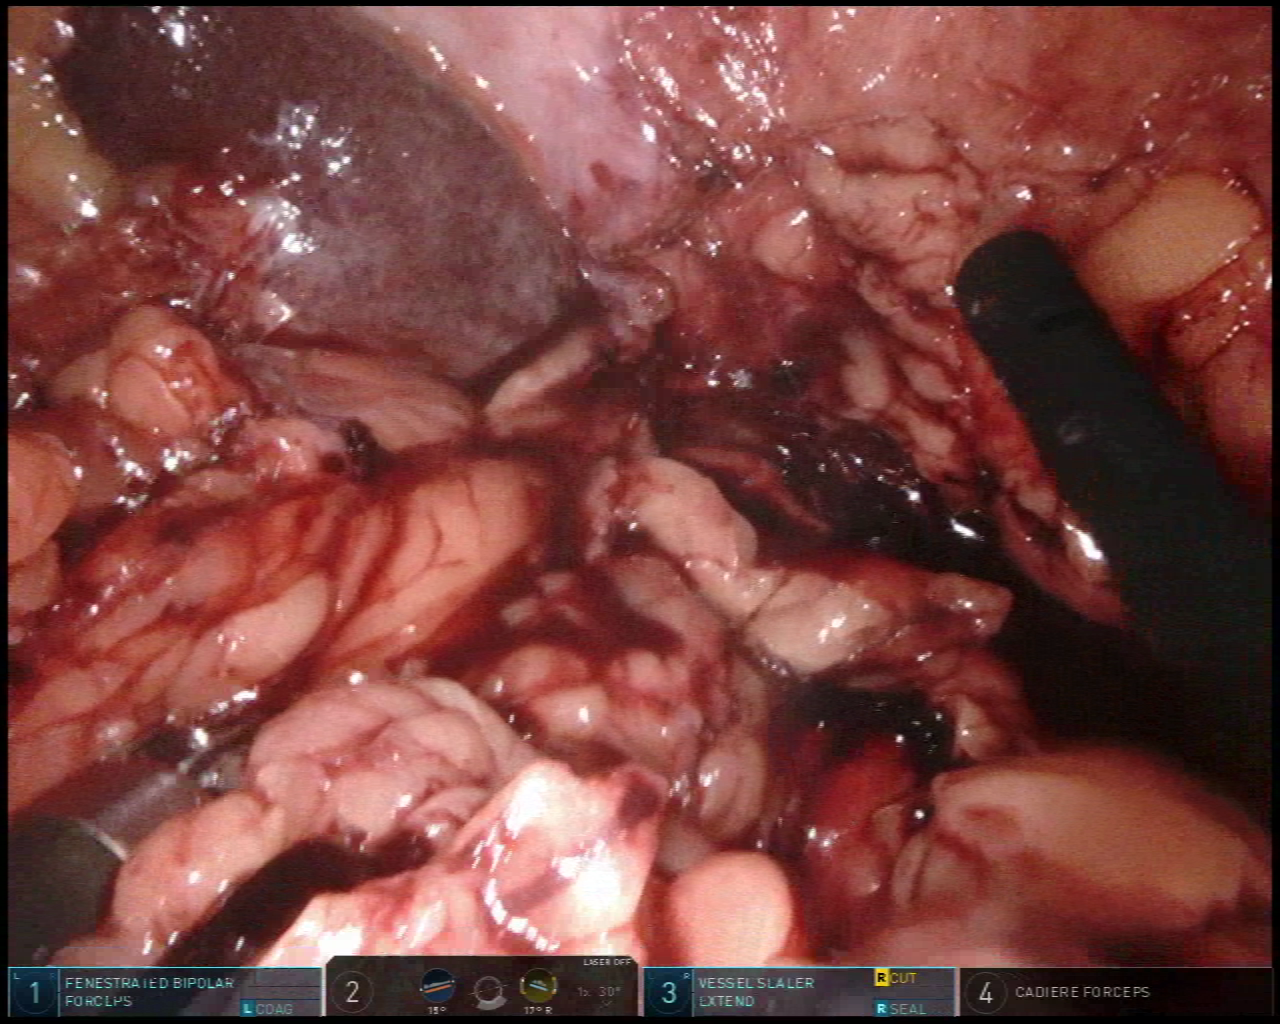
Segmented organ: spleen
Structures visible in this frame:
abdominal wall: yes
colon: no
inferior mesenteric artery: no
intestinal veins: no
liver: no
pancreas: no
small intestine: no
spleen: yes
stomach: no
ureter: no
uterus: no
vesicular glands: no